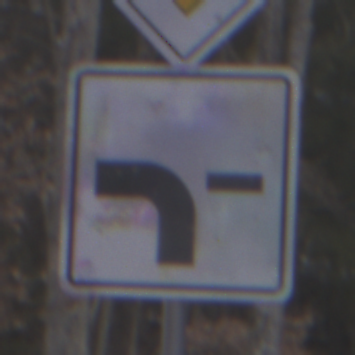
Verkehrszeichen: VerlaufVorfahrtsstrasse6
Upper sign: Vorfahrtsstrasse
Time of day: Midday
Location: Outdoor (Nature)
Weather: Overcast
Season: Autumn
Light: Natural